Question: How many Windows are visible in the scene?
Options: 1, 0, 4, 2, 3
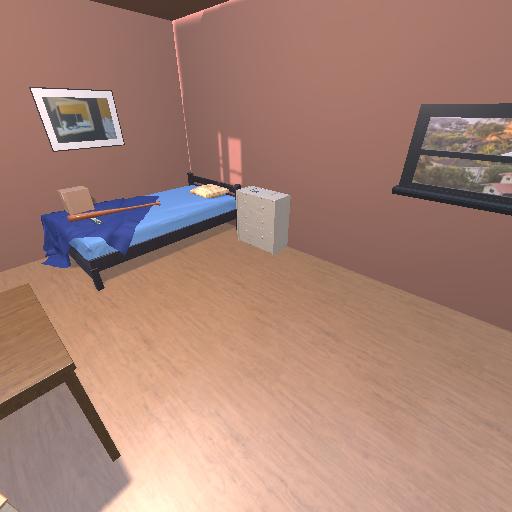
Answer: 1